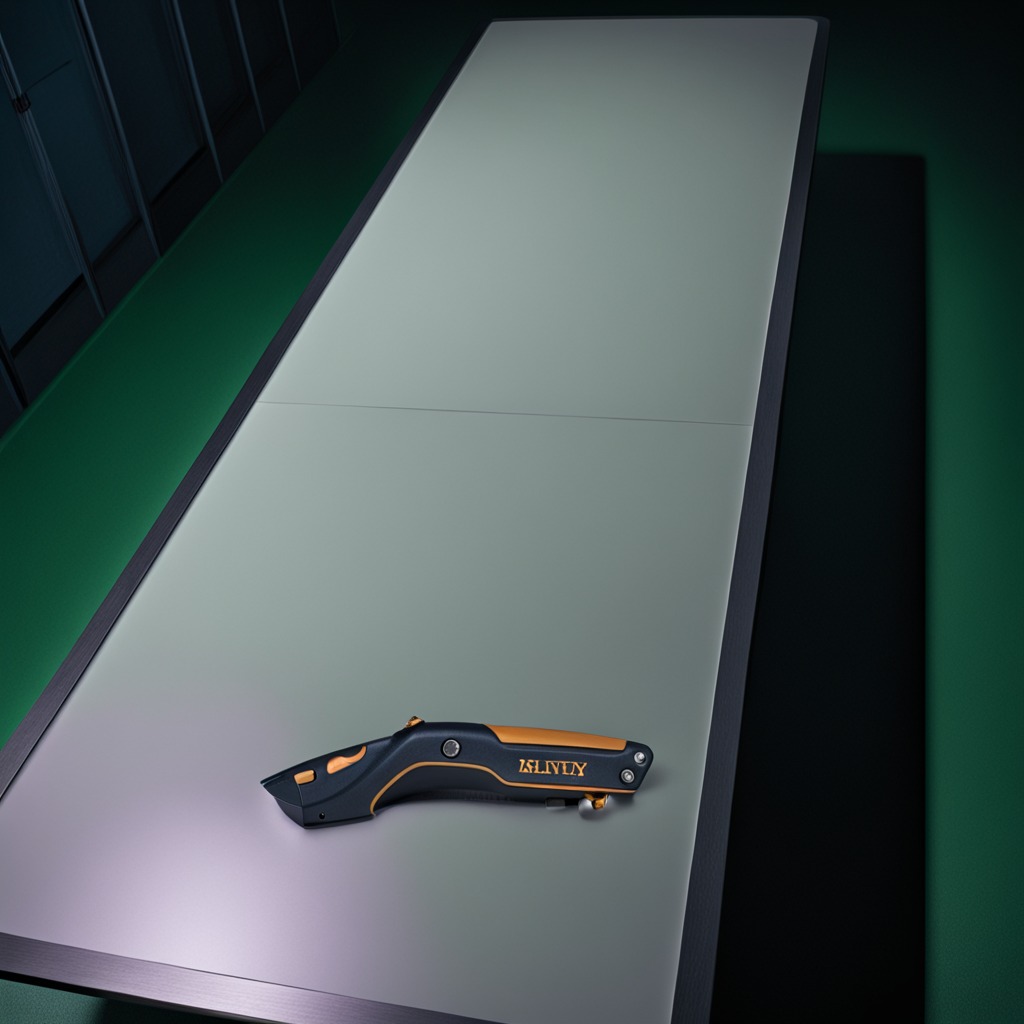
A utility knife is lying on a clean empty table in a railway signal maintenance room lit by harsh overhead fluorescents photorealistic surface textures crisp shadows high dynamic range